Aerial crown-view tile of a tropical tree (Barro Colorado Island, Panama), acquired 20241112:
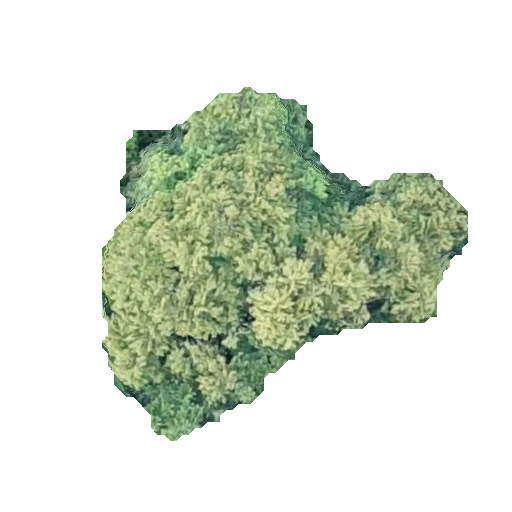
Species: Luehea seemannii
GBIF accepted scientific name: Luehea seemannii
Crown area: 121.029 m²